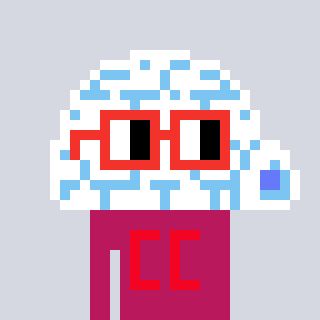
a pixel art character with square red glasses, a igloo-shaped head and a darkpink-colored body on a cool background